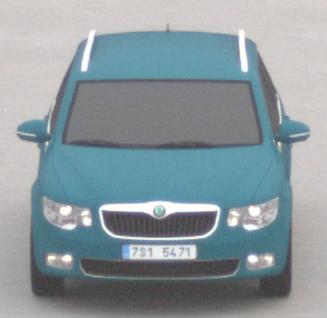
Make: Skoda
Model: Superb Combi 1.4 TSI
Detailed model: Superb (II) Combi
Model produced from: 2010/01
Model produced until: 2011/10
Doors: 5
Color: blue
Road condition: dry road
Daytime: morning or afternoon
Contrast: low contrast